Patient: sex M, age 47
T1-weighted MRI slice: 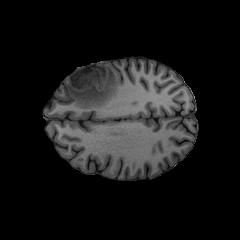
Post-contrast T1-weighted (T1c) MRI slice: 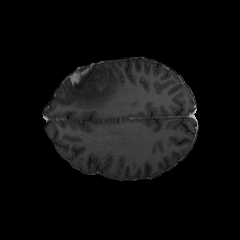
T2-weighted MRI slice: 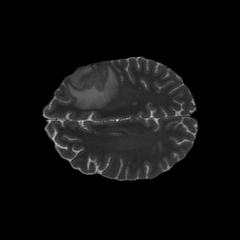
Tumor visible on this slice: yes
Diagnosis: Glioblastoma, IDH-wildtype
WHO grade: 4